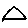
Label: triangle